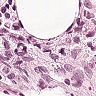
Metastatic tissue present: yes